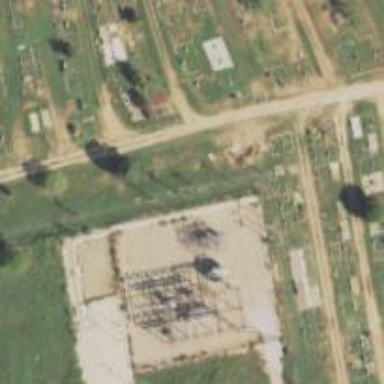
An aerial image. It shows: Power pole.